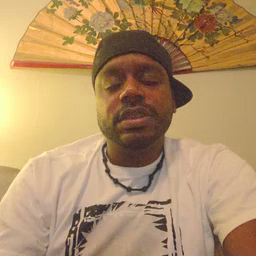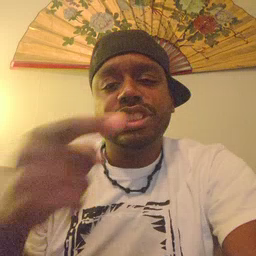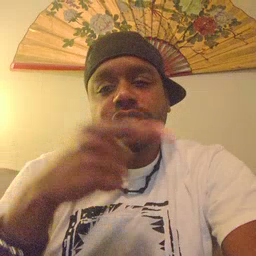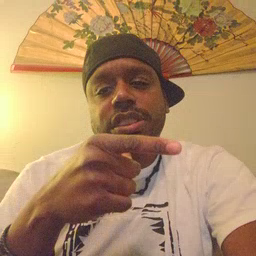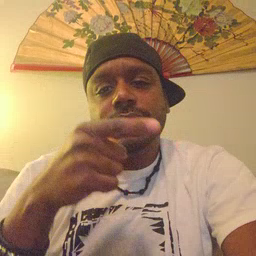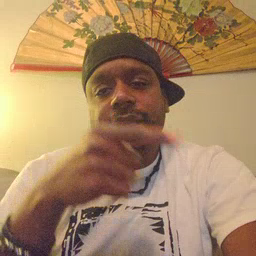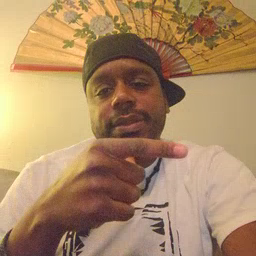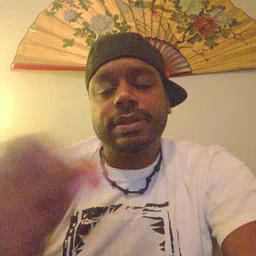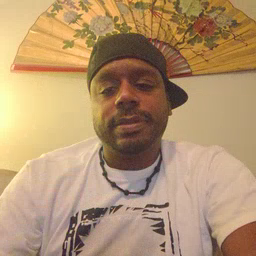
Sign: hesheit